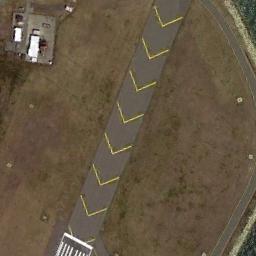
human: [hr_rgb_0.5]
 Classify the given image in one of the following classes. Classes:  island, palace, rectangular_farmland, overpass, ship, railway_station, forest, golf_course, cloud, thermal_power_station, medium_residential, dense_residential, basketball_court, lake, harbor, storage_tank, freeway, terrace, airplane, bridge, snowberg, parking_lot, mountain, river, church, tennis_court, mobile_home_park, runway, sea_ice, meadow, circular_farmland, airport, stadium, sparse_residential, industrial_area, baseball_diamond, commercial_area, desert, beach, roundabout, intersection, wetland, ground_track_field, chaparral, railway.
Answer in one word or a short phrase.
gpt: runway